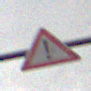
Verkehrszeichen: Gefahrenstelle
Umgebung: Outdoor, Nature
Tageszeit: MorningAfternoon
Wetter: Overcast
Licht: Natural
Jahreszeit: NotSpecified
Kontrast: LowContrast